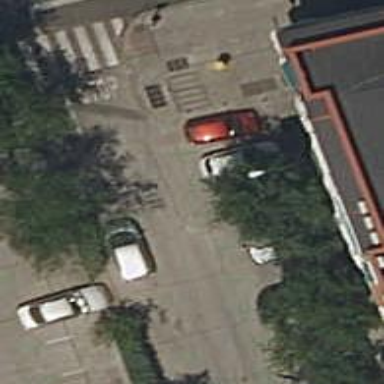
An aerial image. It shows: Concrete parking aisle designated as service road.